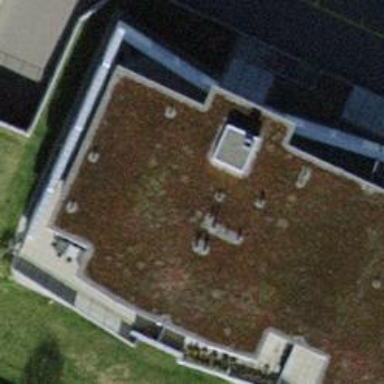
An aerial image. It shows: Terrace building.